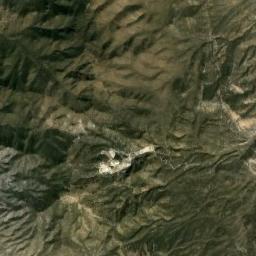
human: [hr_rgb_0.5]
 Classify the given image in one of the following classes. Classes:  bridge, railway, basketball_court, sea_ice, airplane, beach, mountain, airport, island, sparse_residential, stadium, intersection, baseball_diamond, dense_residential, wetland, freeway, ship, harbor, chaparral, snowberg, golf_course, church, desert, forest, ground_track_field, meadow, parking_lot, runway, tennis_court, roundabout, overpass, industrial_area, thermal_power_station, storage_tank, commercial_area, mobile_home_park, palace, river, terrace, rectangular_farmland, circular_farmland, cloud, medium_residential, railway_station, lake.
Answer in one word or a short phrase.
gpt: mountain